Question: I made a pretty standard CSS dropdown menu but something wierd is happening in IE.
As you can see in the screenshot it only shows the shadow and everything inside the element is transparent. I dont use transparancy anywhere on the website and the element shows correct in the other browsers.

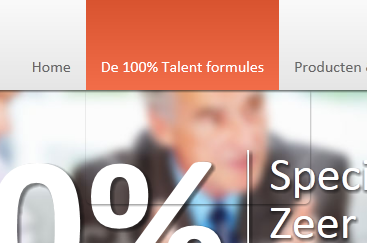
Answer: I figured it out. Turns out when you give an element a microsoft gradient filter it hides child elements that are outside the div. It all worked fine when i removed that piece of code.
On a side note, it also prevents border-radius from working in IE
The problem code:
'''
filter: progid:DXImageTransform.Microsoft.gradient( startColorstr='#ffffff', endColorstr='#fafafa',GradientType=0 ); /* IE6-9 */
'''